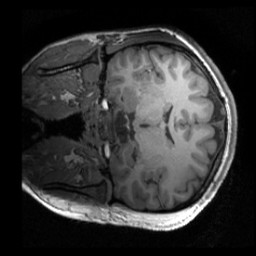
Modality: T1w
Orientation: coronal
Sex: female